The image folds the raw vibration samples of a bearing signal into a 2-D grayscale square (signal-to-image encoding). Based on the visible evidence, which condition applies: normal, inner_race, outer_race, ball?
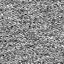
Answer: outer_race